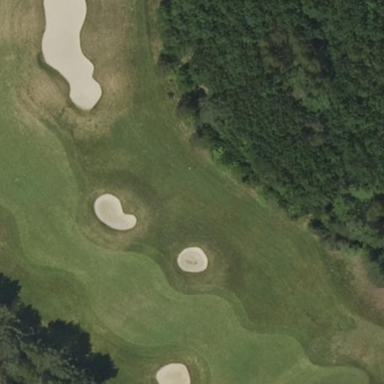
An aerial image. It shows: Golf fairway in the image.